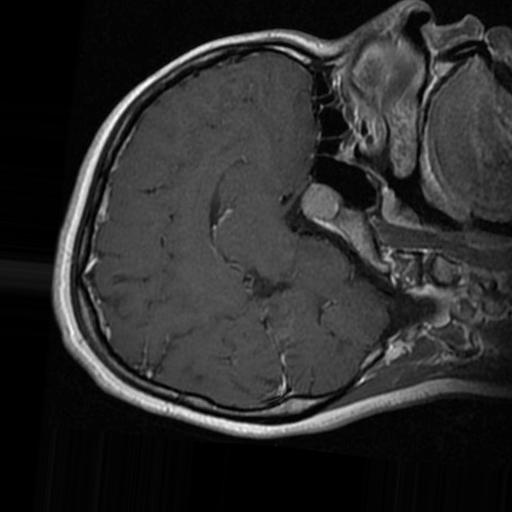
Label: brain_tumor